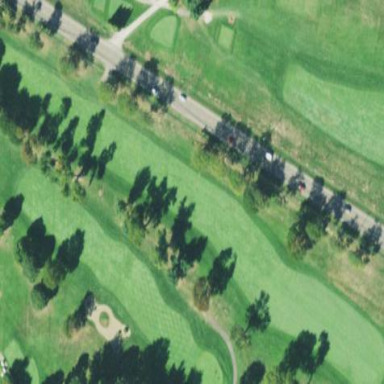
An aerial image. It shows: Grassy area designated as golf fairway.